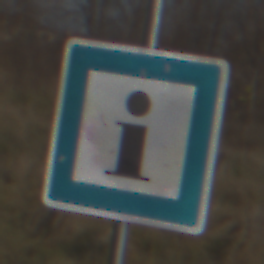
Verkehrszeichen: Informationsstelle
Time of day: MorningAfternoon
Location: Outdoor (Nature)
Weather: PartlyCloudy
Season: NotSpecified
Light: Natural